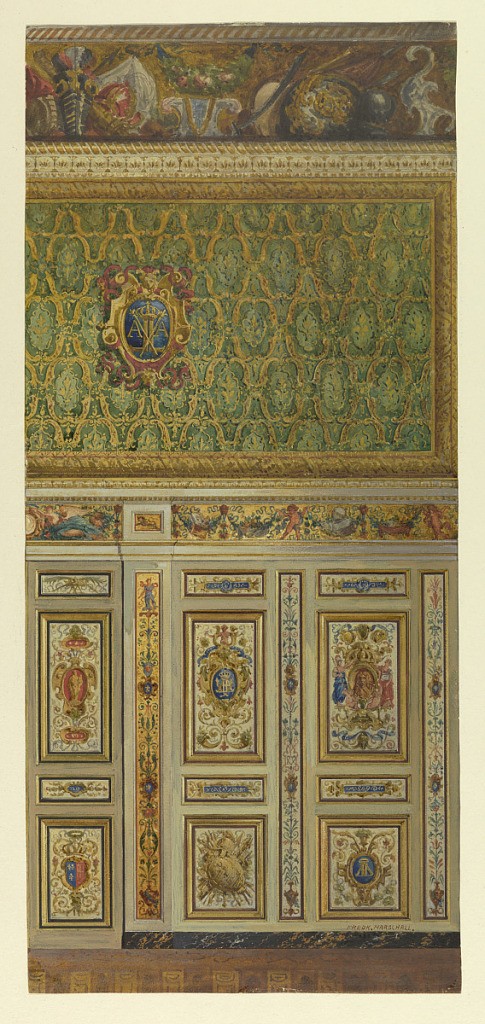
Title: Section of wall, Guard Room, Palace of Fontainebleau
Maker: Frederick Marschall
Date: ca. 1885
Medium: Brush and watercolor, tempera on heavy paper
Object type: Drawing
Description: Elevation of section of wall. Lower portion, containing groups of painted panels, chiefly including royal monograms and escutcheons as motifs of decoration. Upper portion, framed fabric, showing royal monogram against all-over pattern.